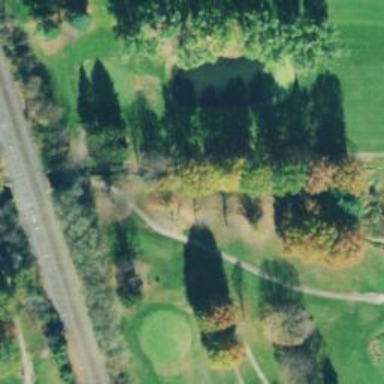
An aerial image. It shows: Path for both roads and golfers.